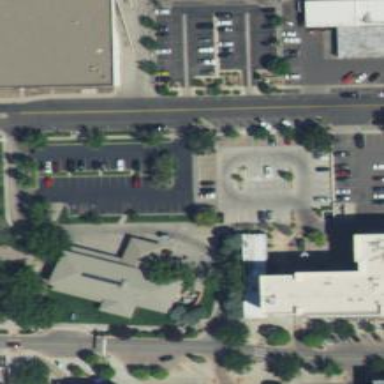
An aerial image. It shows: Parking space.